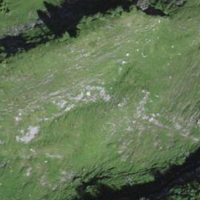
EUNIS habitat code: 23
Species observed at this site:
Euphorbia cyparissias